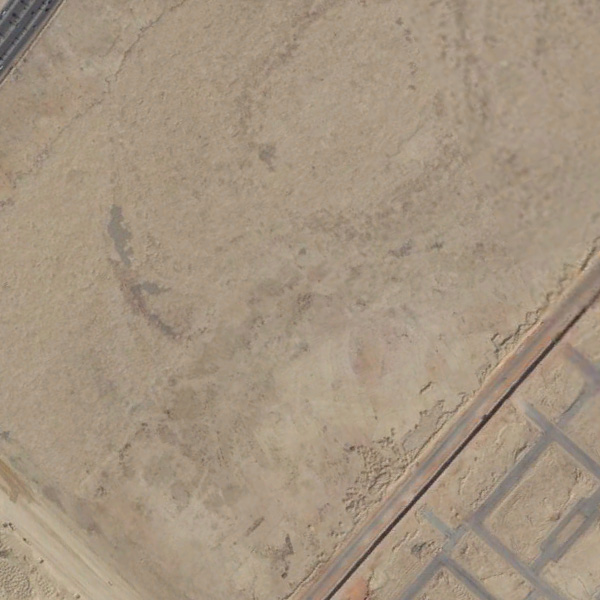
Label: BareLand